Current action and preconditions to check: trajectory_clear

Your task: For each precondition in the list above, predict whether it will hold at this action.

Consider the current scene as observed from the mobile robot's camera, and analyze the predicted future states of all dynamic agents (e.g., people, animals, vehicles, or any moving entities) within the NEXT SECOND.

IMPORTANT: Only answer "very likely" if you are absolutely certain—based on strong, clear evidence—that a dynamic agent will violate the precondition in the predicted future state. Do NOT answer "very likely" for unlikely, ambiguous, or low-probability risks.

Ask yourself for each precondition: Is there a high probability, with clear and convincing evidence, that the predicted future states of any dynamic agent will interfere with the predicted future state of the currently executing action within the NEXT SECOND, causing that precondition to fail?

Assess the risk level based on these predictions. Use "likely" or "very likely" if motions create a clear risk of interference.

Use "neutral" or "improbable" if agents are nearby but their predicted paths are clearly diverging or non-conflicting.

Failure Risk Categories: "very improbable", "improbable", "neutral", "likely", "very likely"

Answer Format: Output ONLY the probability_of_failure value from these categories: "very improbable", "improbable", "neutral", "likely", "very likely"

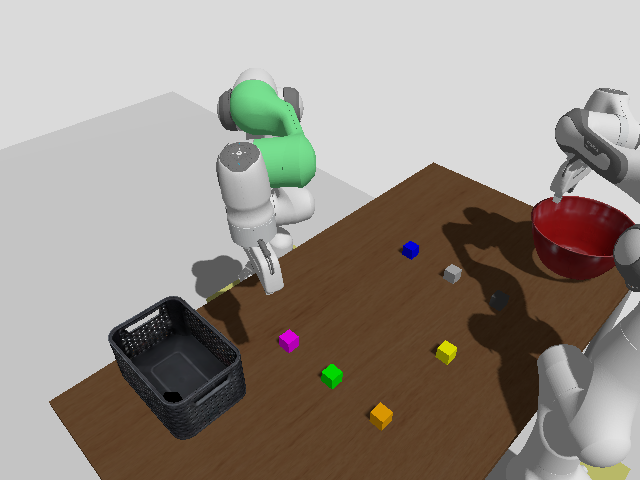

Answer: very improbable